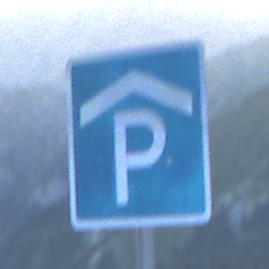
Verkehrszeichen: Parkhaus
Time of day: SunriseSunset
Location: Outdoor (RoadRail)
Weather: Clear
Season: NotSpecified
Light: Natural